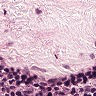
Metastatic tissue present: no